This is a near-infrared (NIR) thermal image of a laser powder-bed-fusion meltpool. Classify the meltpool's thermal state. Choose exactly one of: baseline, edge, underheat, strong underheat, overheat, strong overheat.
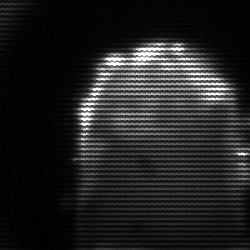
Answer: baseline